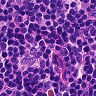
Metastatic tissue present: no